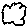
Label: cloud